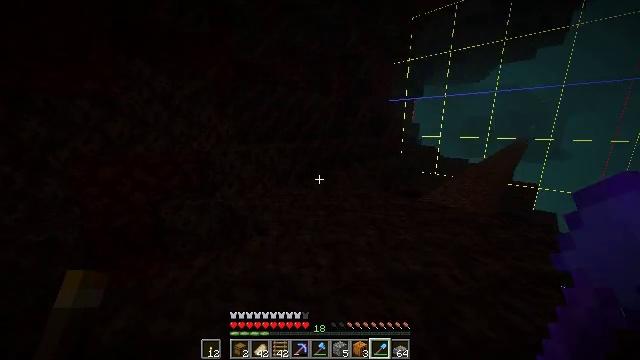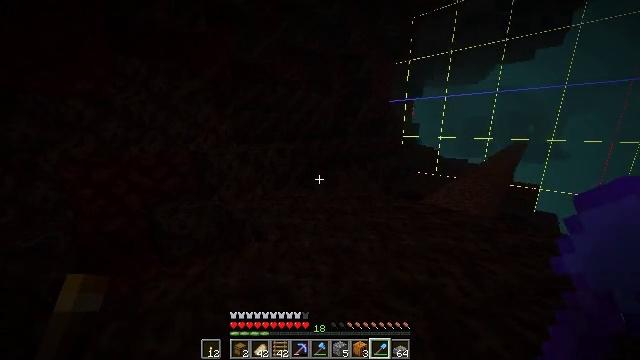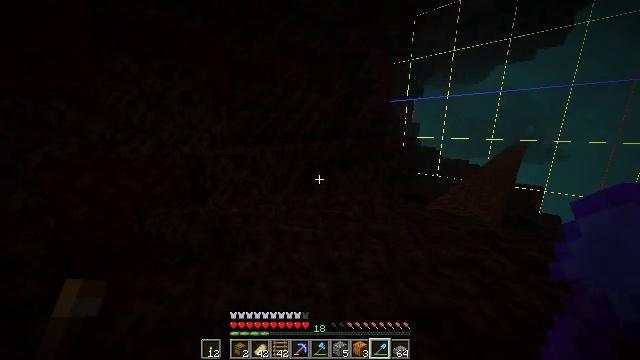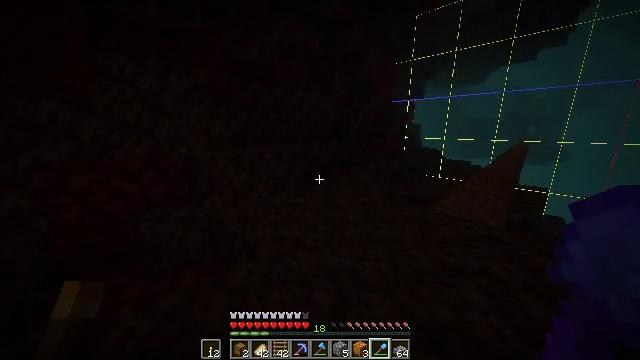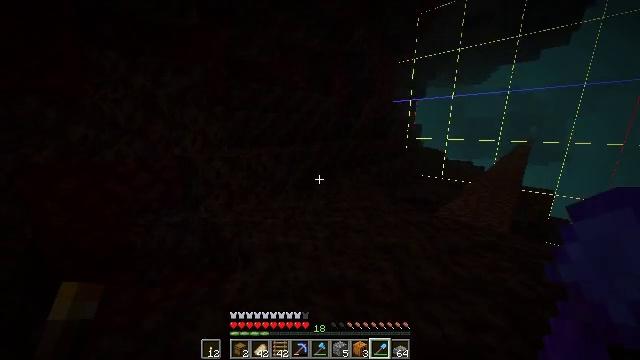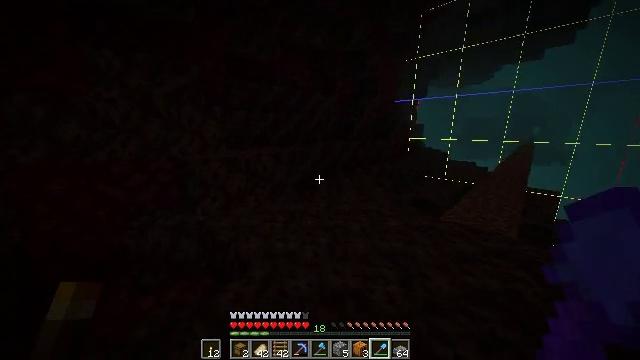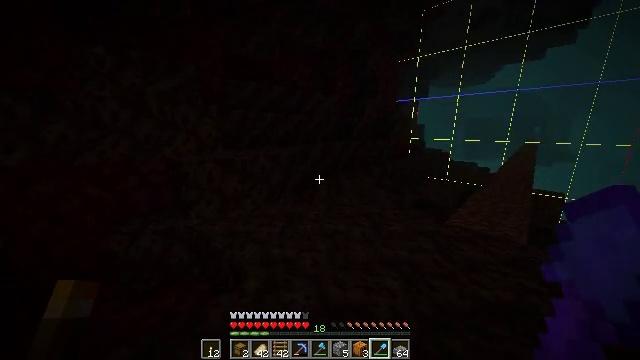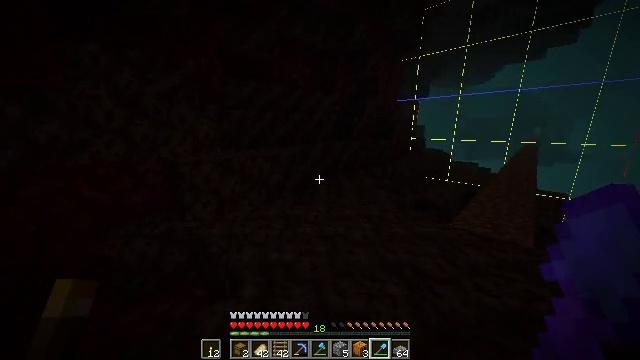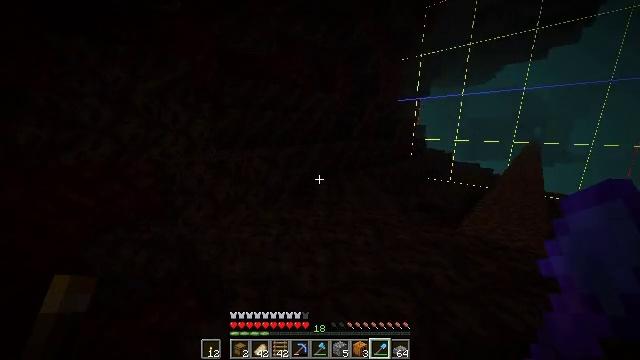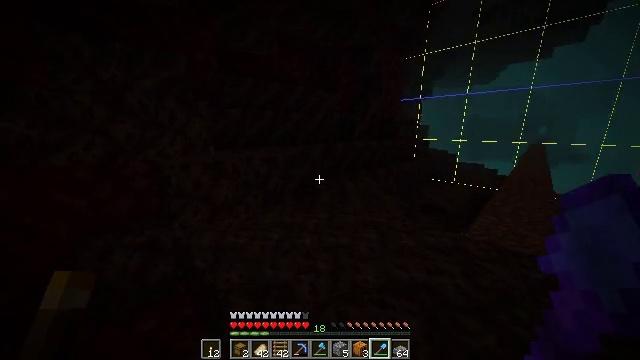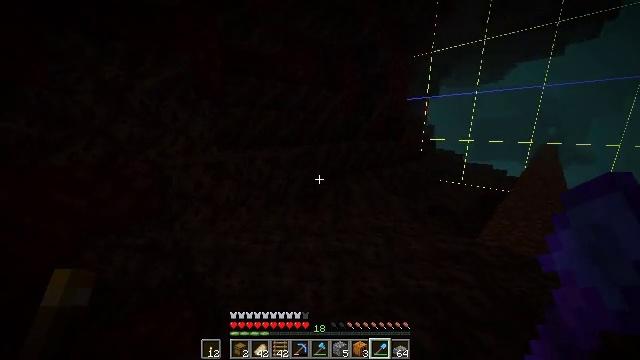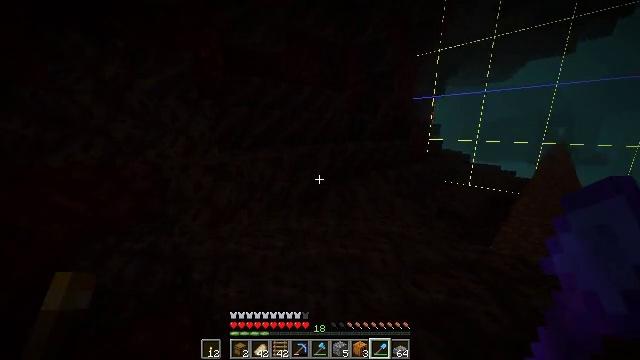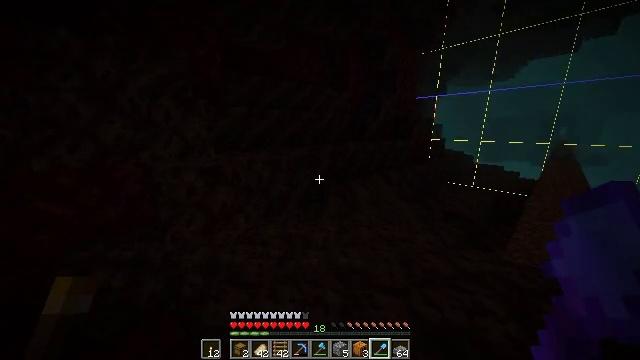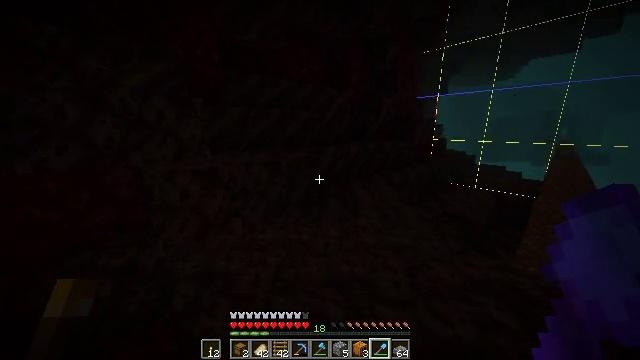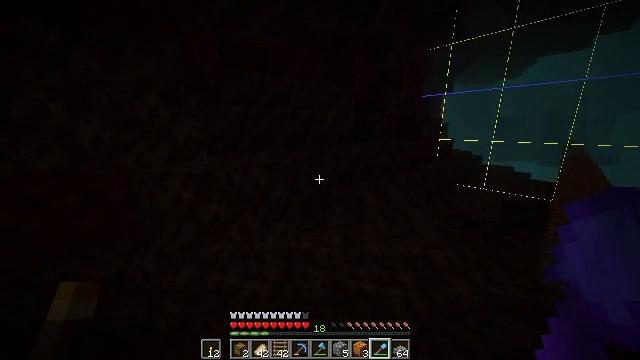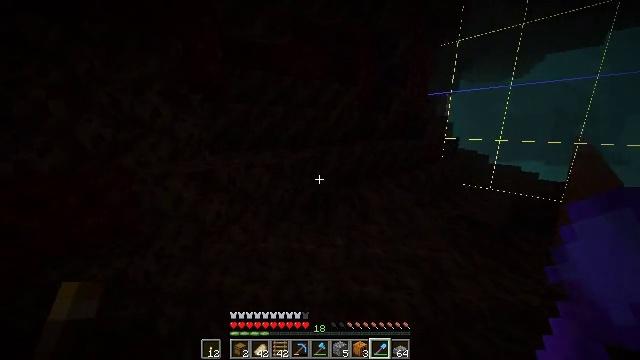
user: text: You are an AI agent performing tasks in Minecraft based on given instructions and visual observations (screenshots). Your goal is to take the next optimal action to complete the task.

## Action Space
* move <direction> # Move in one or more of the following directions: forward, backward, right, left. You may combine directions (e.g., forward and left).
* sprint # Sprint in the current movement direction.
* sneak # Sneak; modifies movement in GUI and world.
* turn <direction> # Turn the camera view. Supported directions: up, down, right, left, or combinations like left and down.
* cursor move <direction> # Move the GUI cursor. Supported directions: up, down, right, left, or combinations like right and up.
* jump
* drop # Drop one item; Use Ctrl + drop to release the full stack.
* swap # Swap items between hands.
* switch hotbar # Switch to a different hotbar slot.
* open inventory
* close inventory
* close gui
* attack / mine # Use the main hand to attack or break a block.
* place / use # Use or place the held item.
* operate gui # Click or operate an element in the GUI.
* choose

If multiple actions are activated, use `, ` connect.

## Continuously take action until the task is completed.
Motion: motion action
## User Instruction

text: Break soul soil to pick it up.
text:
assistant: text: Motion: move forward
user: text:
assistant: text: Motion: move forward, sprint
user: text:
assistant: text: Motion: move forward, sprint
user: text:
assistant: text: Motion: move forward, sprint
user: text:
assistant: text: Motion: move forward
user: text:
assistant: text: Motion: move forward
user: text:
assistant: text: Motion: move forward
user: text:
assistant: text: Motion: move forward, sprint
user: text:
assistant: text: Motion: move forward, sprint
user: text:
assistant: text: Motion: move forward, sprint, turn left
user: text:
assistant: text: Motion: move forward, sprint, turn left
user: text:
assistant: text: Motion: move forward
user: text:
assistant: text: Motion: move forward
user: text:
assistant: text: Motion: move forward
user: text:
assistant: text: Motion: move forward
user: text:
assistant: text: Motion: move forward
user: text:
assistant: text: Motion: move forward
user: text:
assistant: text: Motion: move forward
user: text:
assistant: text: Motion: move forward
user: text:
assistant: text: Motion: move forward
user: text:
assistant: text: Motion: move forward
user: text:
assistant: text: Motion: move forward
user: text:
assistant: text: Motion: move forward
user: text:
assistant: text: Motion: move forward
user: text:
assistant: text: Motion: move forward, attack / mine
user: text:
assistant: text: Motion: move forward, attack / mine
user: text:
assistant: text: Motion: attack / mine
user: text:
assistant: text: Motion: attack / mine
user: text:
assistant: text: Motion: attack / mine
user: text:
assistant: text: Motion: attack / mine